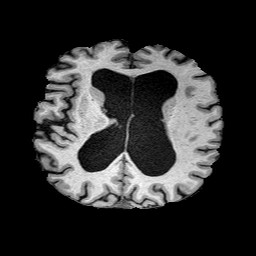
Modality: T1w
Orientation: coronal
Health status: healthy